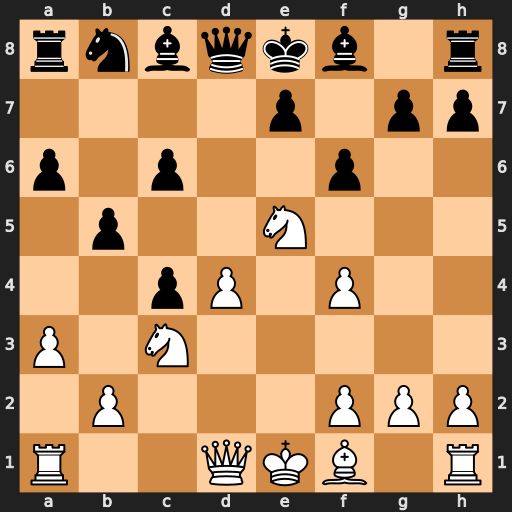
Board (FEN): rnbqkb1r/4p1pp/p1p2p2/1p2N3/2pP1P2/P1N5/1P3PPP/R2QKB1R
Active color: w
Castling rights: KQkq
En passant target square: -
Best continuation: Qh5+ g6 Nxg6 hxg6 Qxh8